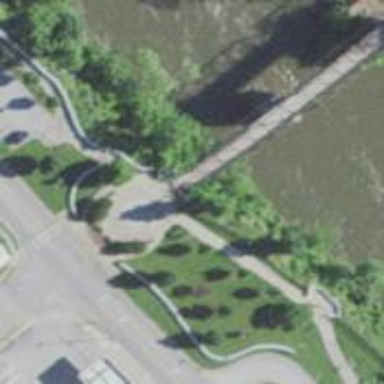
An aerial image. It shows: Path leading to bridge.